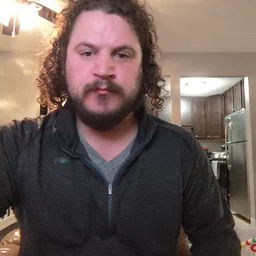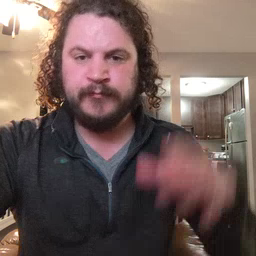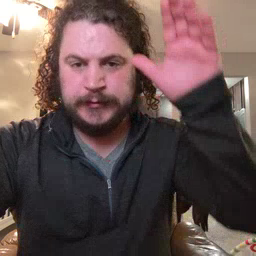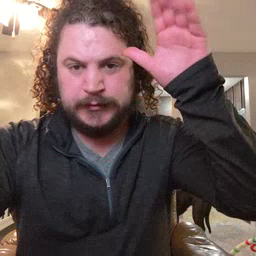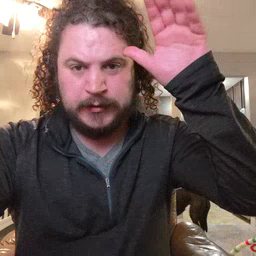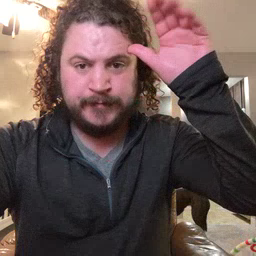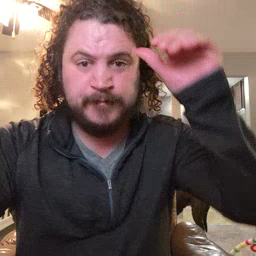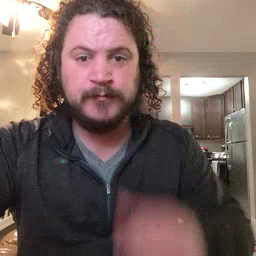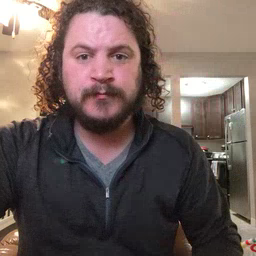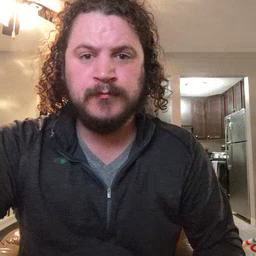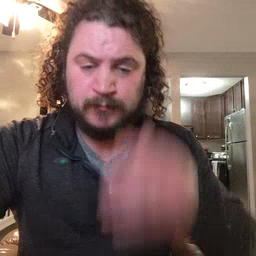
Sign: donkey